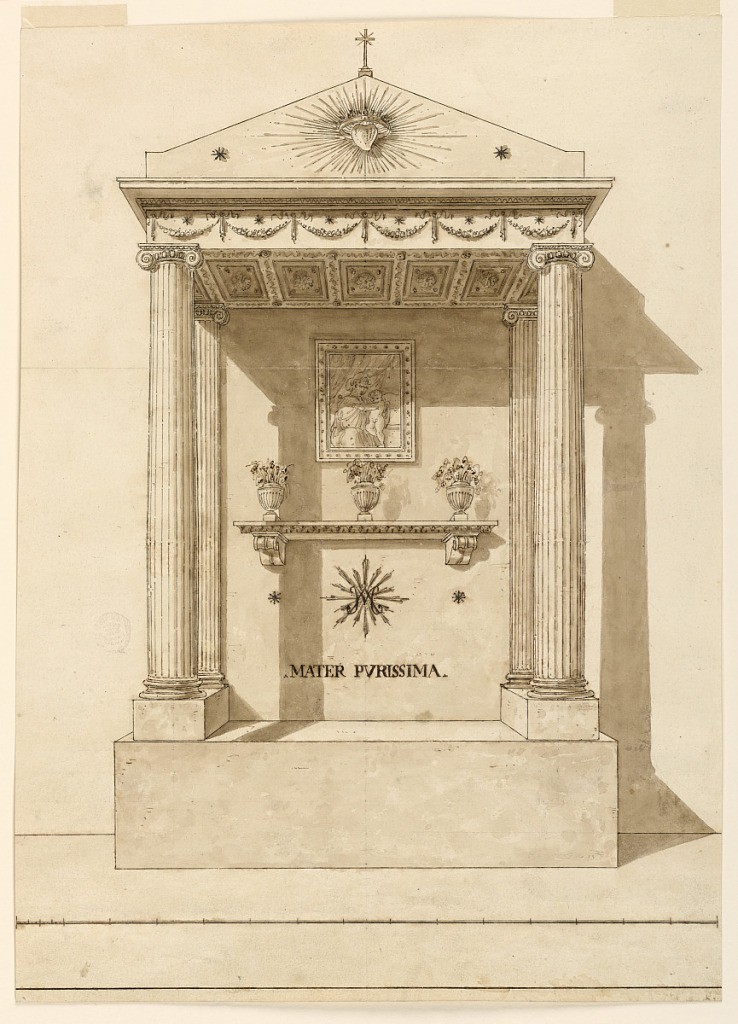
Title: An oratory dedicated to the Virgin
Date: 1800–1830
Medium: Pencil, pen, ink and bistre wash on paper
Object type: Drawing
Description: Vertical rectangle. A laterally and in front open aedicula with a high dado. Pairs of Ionic columns and pilasters support the coffered roof. Triangular pediment, showing a crowned heart in a glory of beams and a cross on top. A painting of the Virgin and the Child hangs over a shelf with three vases on the back wall. | The cast shadow is shown.